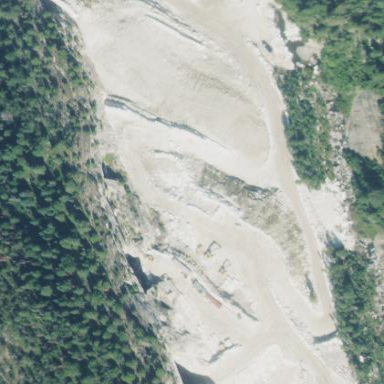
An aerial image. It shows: Quarry that is man-made.